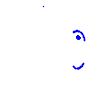
Particle: electron